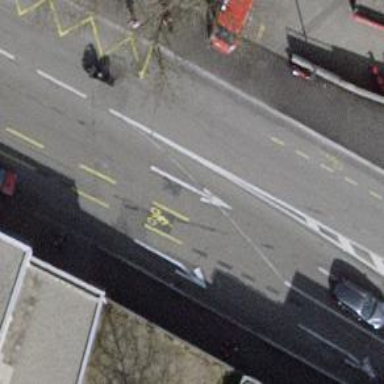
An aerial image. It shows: Tertiary road with asphalt surface and cycle lane.